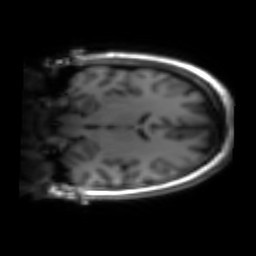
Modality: inplaneT1
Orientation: coronal
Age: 29
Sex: female
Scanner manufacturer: siemens
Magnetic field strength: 3 T
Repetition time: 1.2 s
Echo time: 0.00251 s